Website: apple
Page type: address-validator
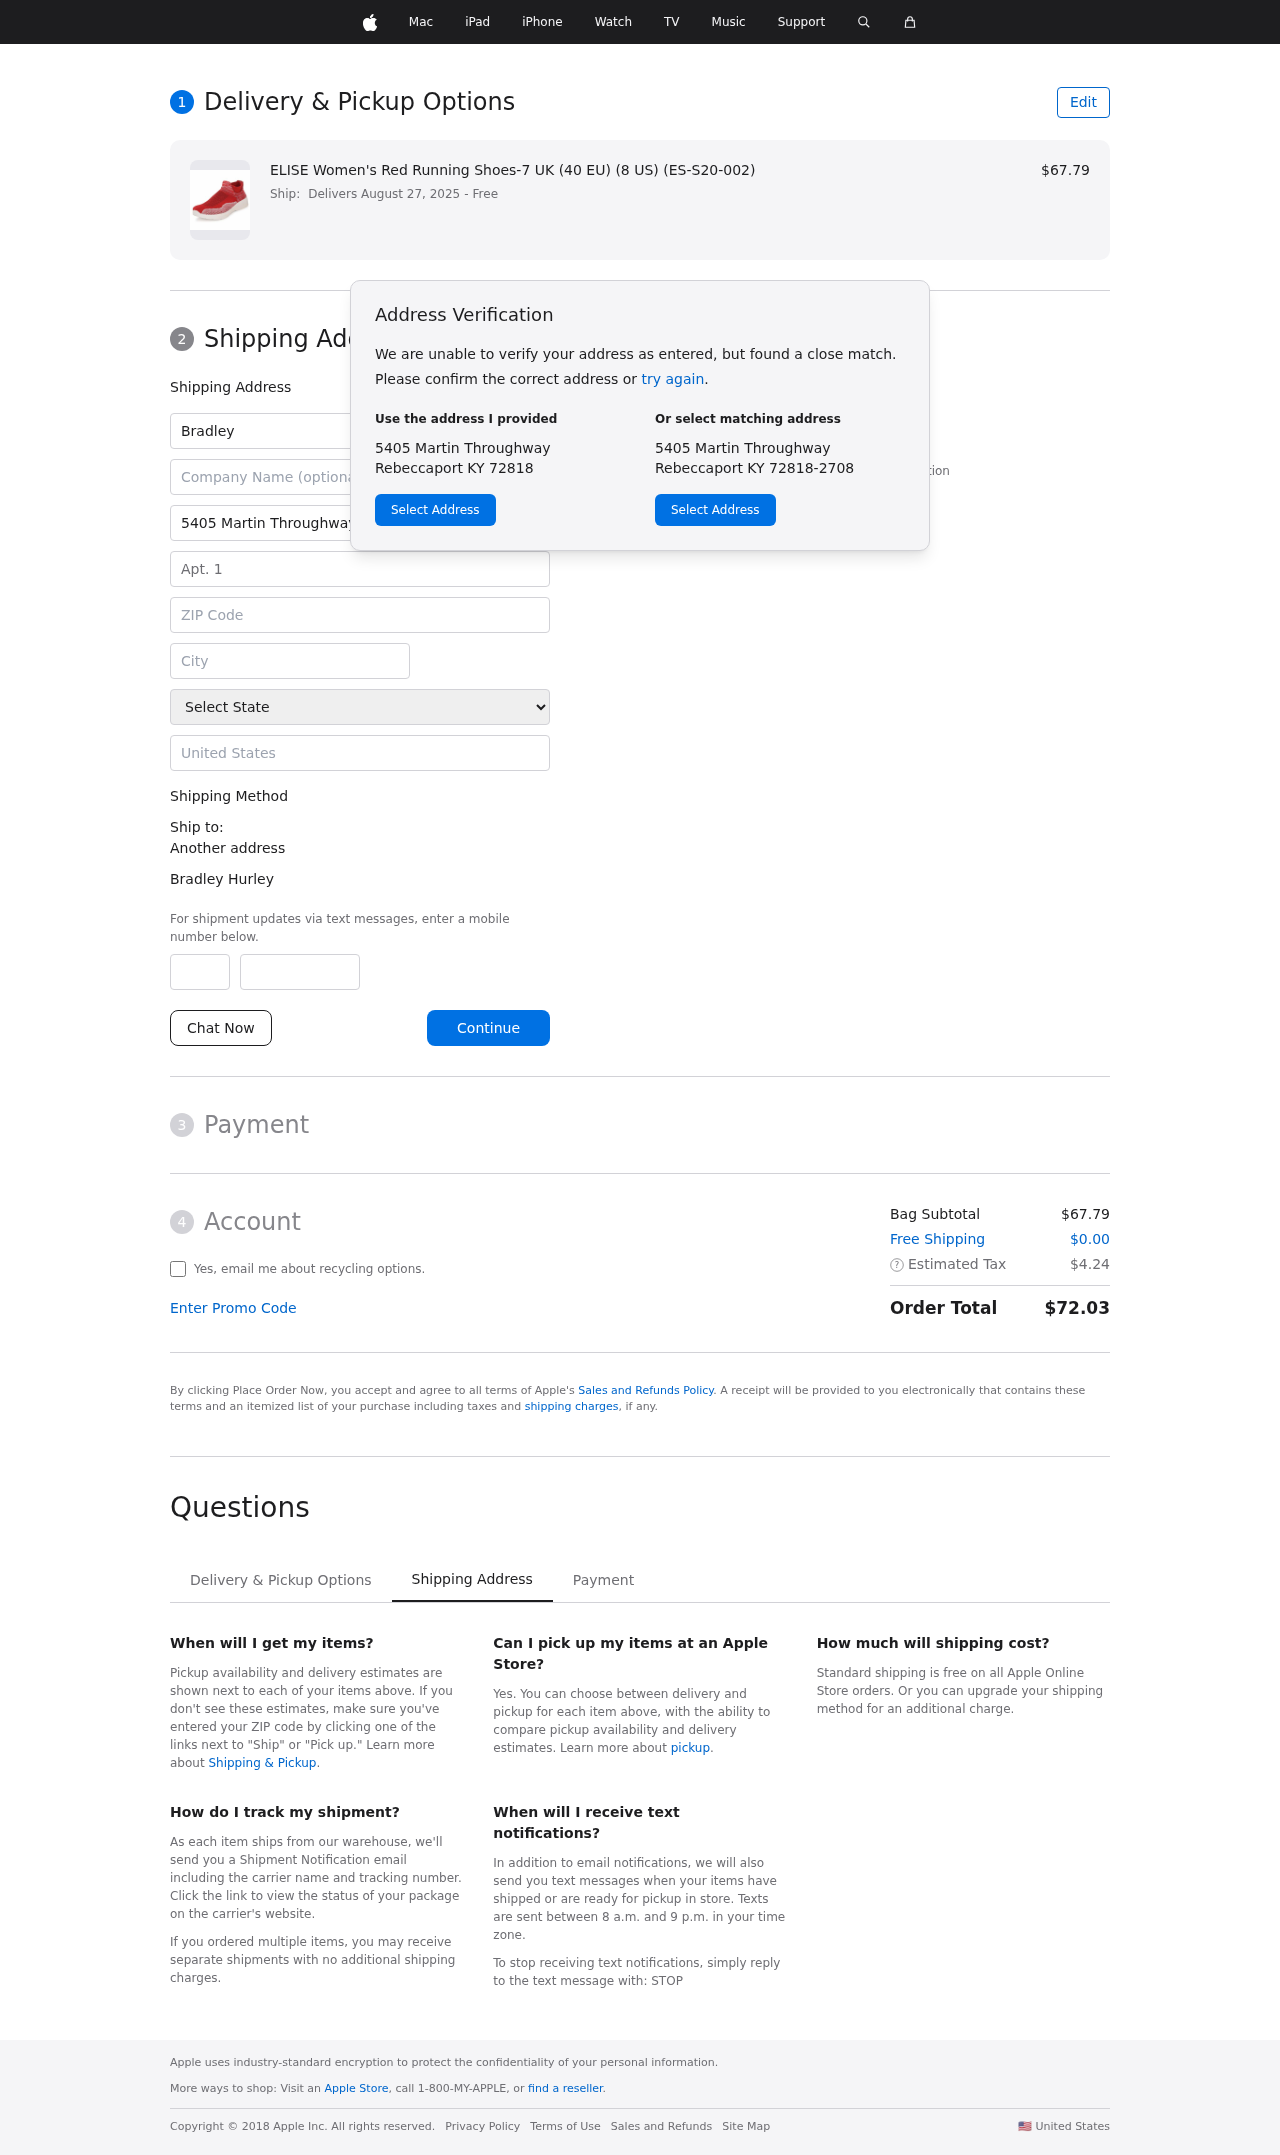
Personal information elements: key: PII_CITY
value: Rebeccaport
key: PII_COUNTRY
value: United States
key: PII_FIRSTNAME
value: Bradley
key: PII_FULLNAME
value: Bradley Hurley
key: PII_LASTNAME
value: Hurley
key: PII_PHONE_AREA
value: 976
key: PII_PHONE_SUFFIX
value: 5223
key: PII_POSTCODE
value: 72818
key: PII_STATE
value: Kentucky
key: PII_STREET
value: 5405 Martin Throughway
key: PII_STREET2
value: Apt. 186
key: PII_CITY_STATE_ZIP
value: Rebeccaport KY 72818
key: PII_STATE_ABBR
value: KY
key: PII_POSTCODE_FULL
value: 72818
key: PII_POSTCODE_NUMERIC
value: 72818
Product elements: key: PRODUCT1_NAME
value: ELISE Women's Red Running Shoes-7 UK (40 EU) (8 US) (ES-S20-002)
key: PRODUCT1_PRICE
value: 67.79
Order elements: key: ORDER_DELIVERY_DATE
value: Delivers August 27, 2025
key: ORDER_SUBTOTAL
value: $67.79
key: ORDER_SHIPPING_COST
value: $0.00
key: ORDER_TAX
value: $4.24
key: ORDER_TOTAL
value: $72.03